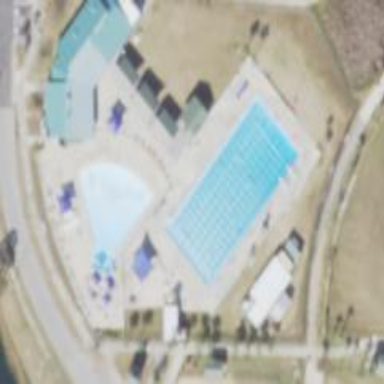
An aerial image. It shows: Swimming pool located in leisure land.